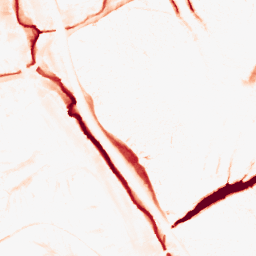
Category: morphological
Decomposition family: tophat
Decomposition parameters: size: 10
mode: black
Upsampling method: quartic
Upsampling parameters: scale: 2
Upsampling scale: 2